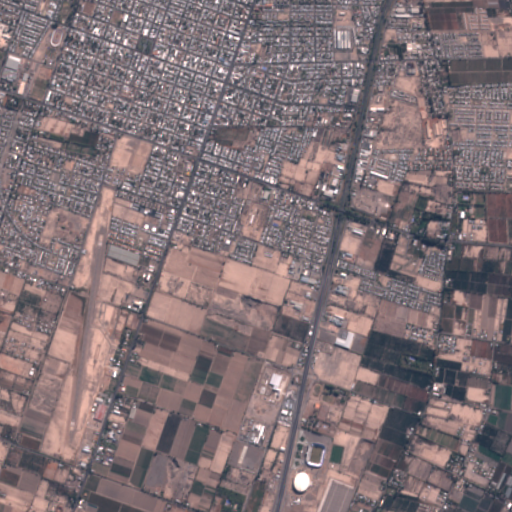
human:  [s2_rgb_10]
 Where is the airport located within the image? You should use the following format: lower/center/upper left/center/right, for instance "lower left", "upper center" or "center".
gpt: The airport is located in the lower left of the image.
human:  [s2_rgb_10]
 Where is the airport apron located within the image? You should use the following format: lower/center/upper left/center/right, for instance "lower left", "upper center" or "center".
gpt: The airport apron is located in the lower left of the image.
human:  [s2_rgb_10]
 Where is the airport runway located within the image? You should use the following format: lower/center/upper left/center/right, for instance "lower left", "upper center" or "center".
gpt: The airport runway is located in the lower left of the image.
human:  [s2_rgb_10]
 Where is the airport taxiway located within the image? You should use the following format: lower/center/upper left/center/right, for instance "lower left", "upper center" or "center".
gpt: The airport taxiway is located in the lower left of the image.
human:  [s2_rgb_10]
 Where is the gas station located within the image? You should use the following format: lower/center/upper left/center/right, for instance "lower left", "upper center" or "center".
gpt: The gas station is located in the upper center of the image.
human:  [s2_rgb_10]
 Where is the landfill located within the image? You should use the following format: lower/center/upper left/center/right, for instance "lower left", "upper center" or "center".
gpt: There is no landfill in the image.